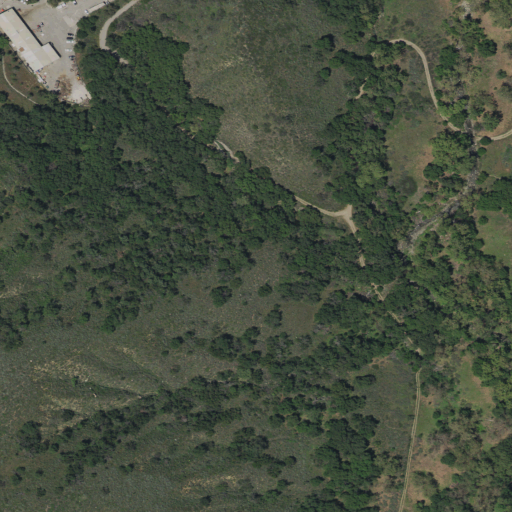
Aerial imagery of valley in California named Dove Canyon containing shrub, woody wetlands, evergreen forest, medium intensity development, low intensity development, open development, and mixed forest